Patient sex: M
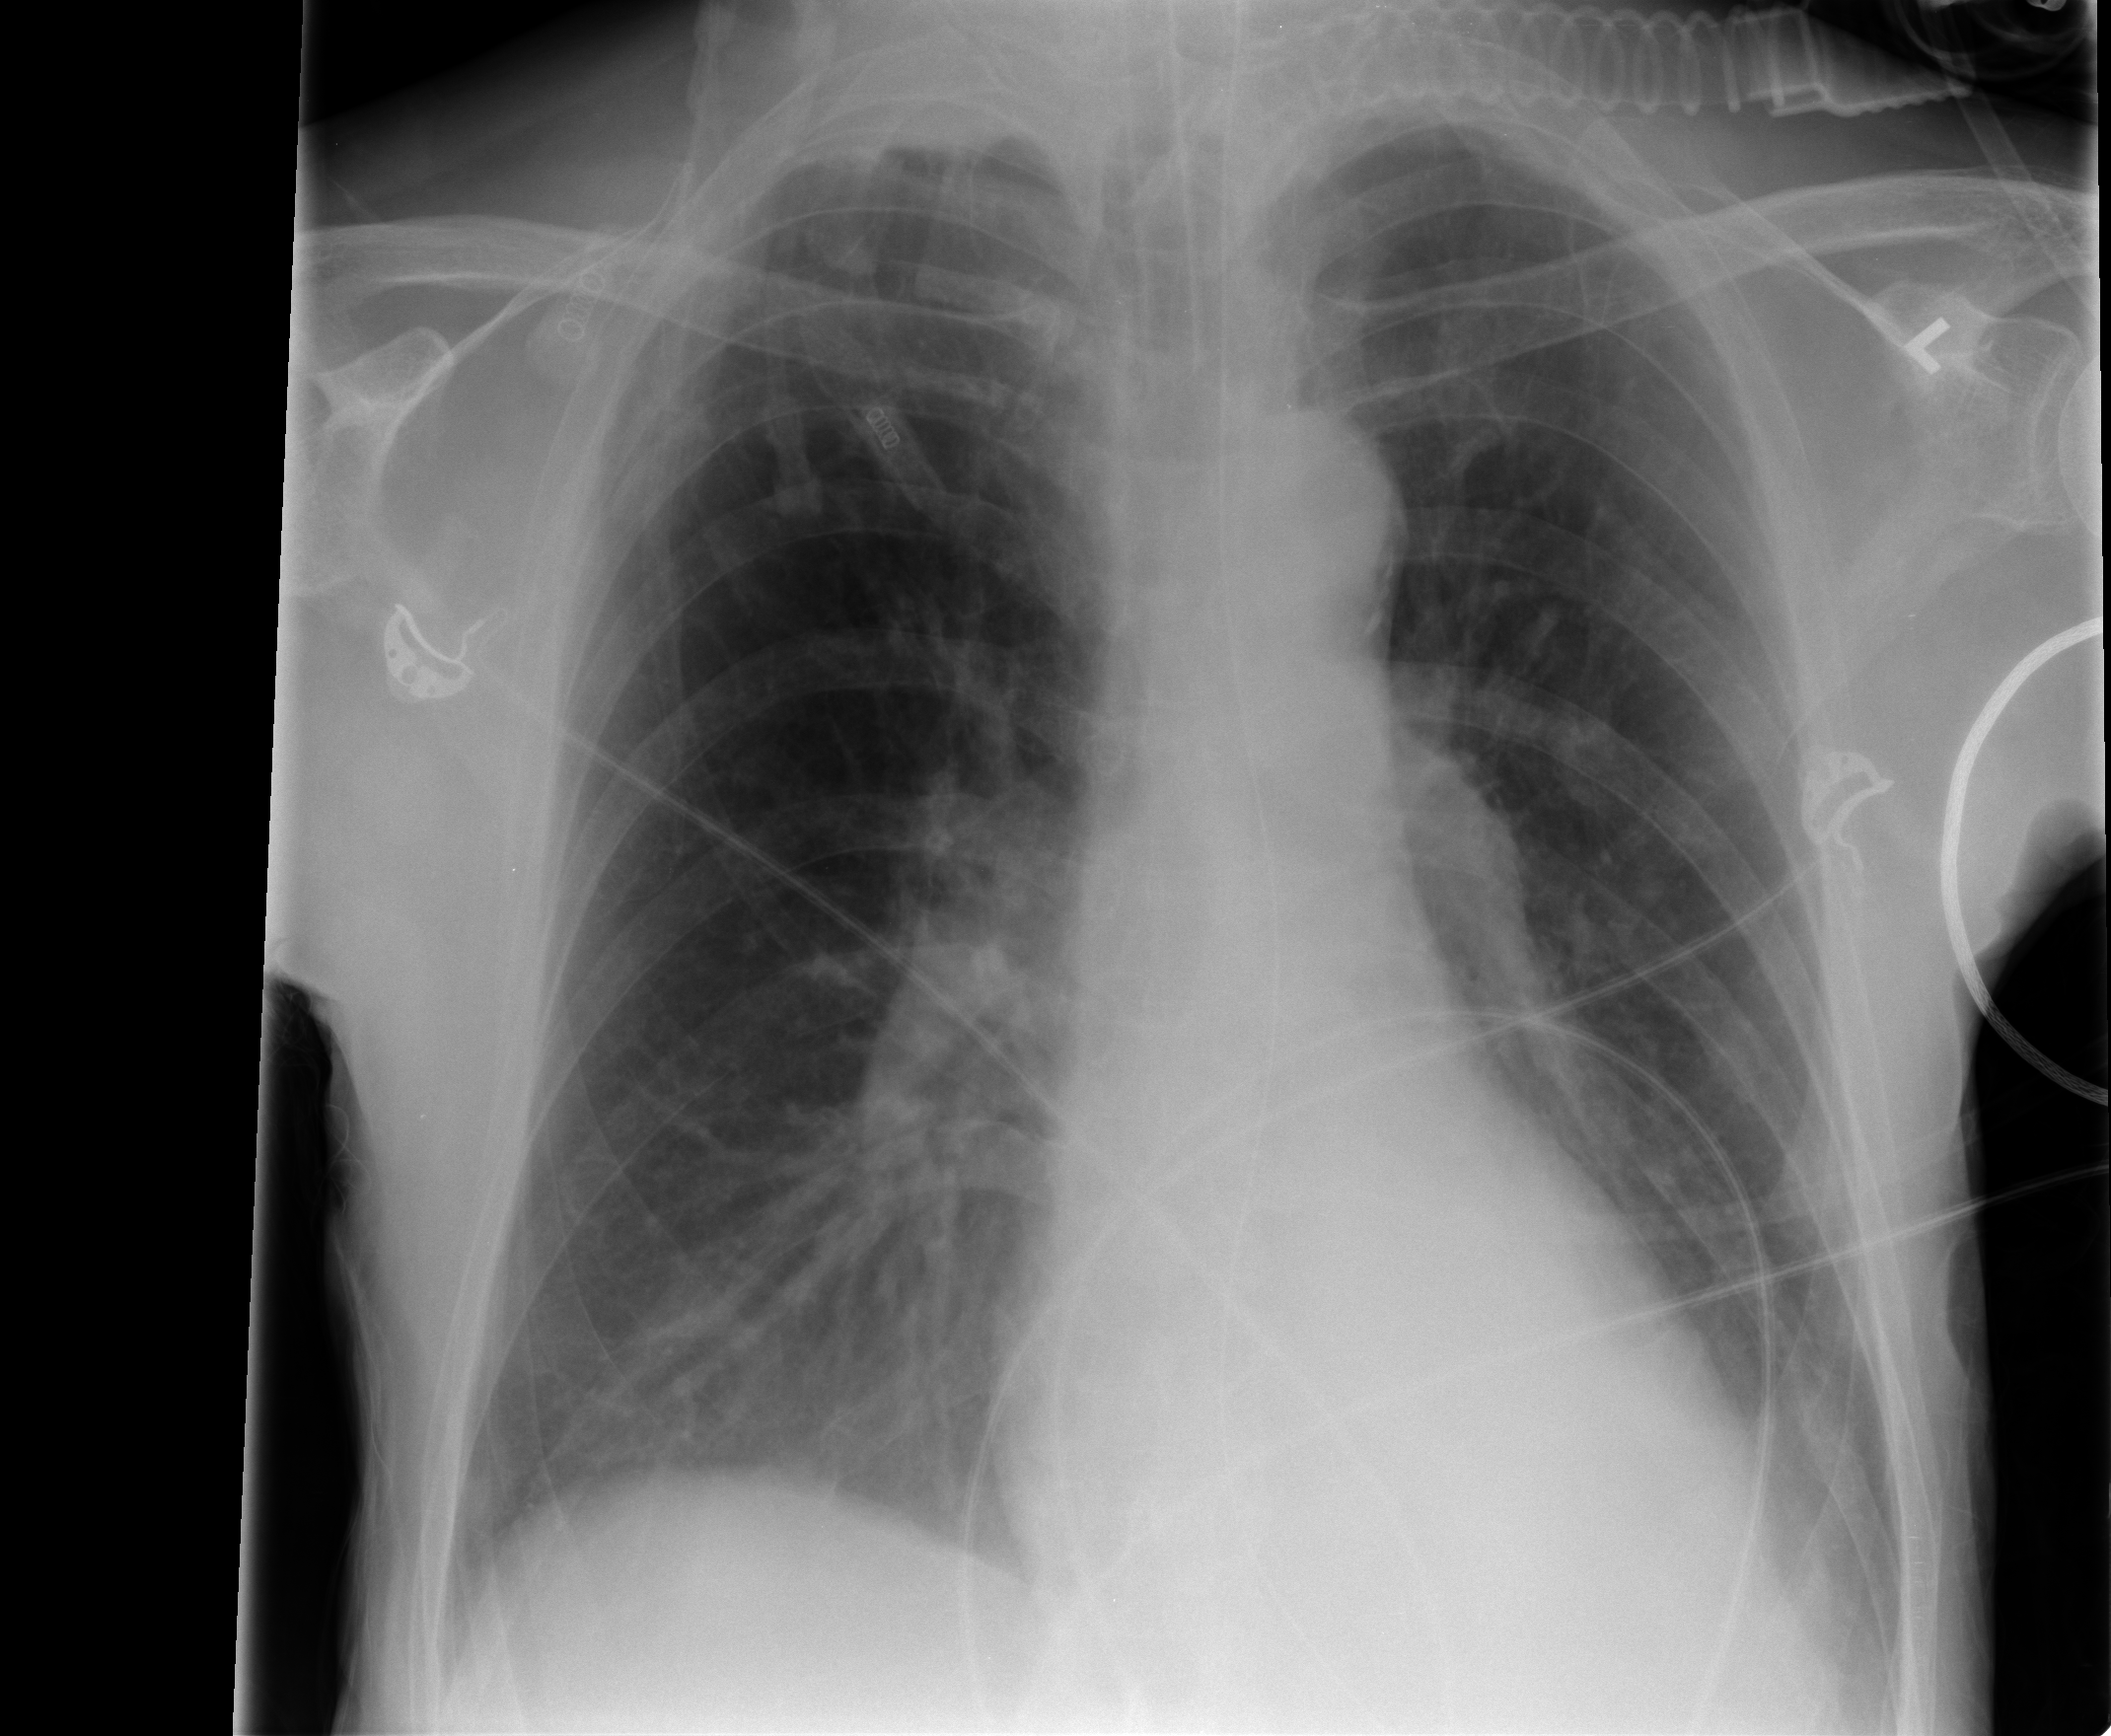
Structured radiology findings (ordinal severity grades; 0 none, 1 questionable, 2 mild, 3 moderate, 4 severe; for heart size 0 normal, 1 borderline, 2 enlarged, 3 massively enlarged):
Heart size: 0
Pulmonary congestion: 0
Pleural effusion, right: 0
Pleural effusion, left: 1
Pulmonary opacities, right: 0
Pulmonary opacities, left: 0
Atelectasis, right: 0
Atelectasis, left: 2